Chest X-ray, AP view. Patient: 55 years old, sex F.
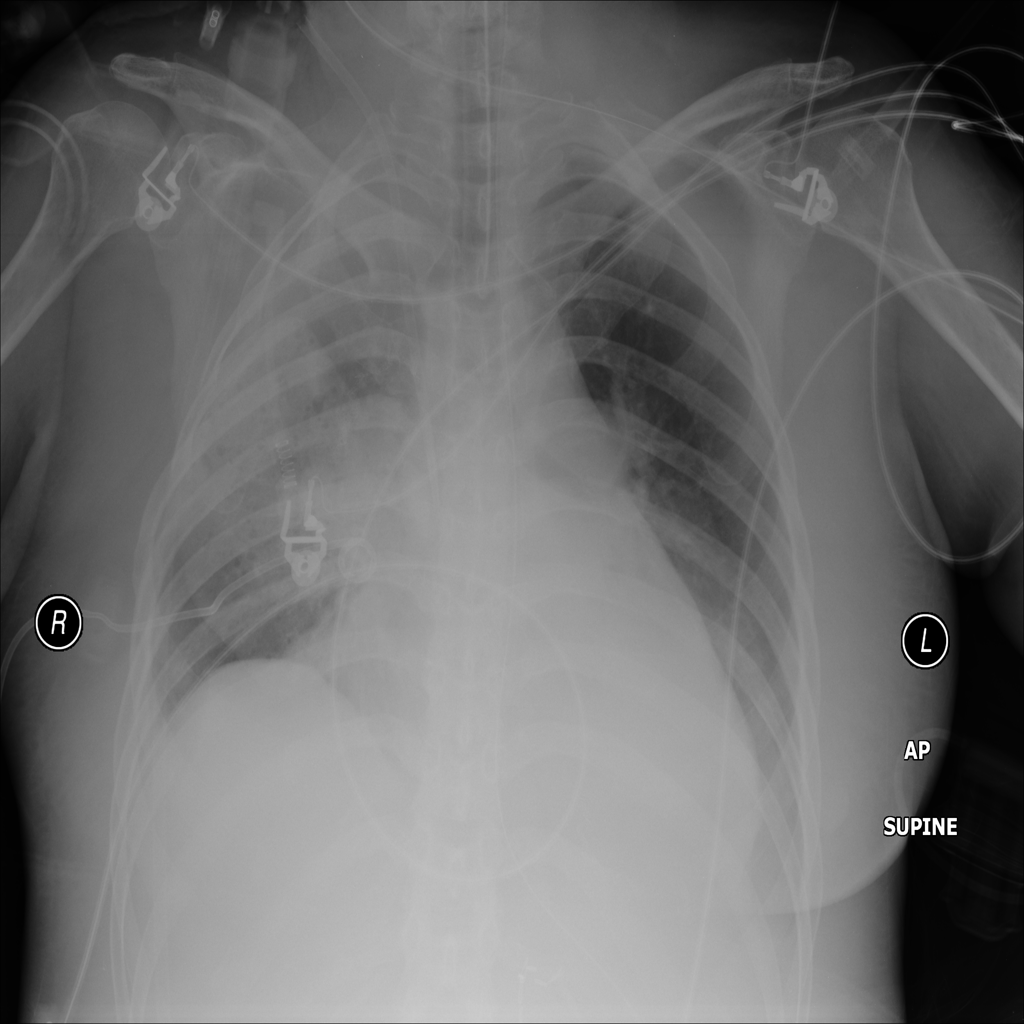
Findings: No Finding